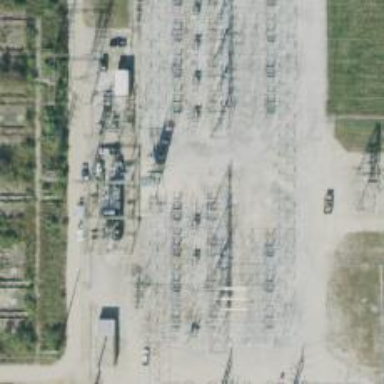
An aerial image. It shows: Switch for power supply.